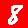
Digit: 8